Aerial crown-view tile of a tropical tree (Barro Colorado Island, Panama), acquired 20250818:
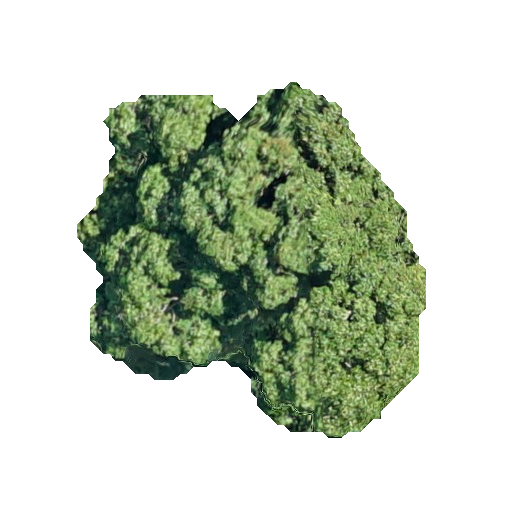
Species: Aspidosperma desmanthum
GBIF accepted scientific name: Aspidosperma desmanthum
Crown area: 126.194 m²